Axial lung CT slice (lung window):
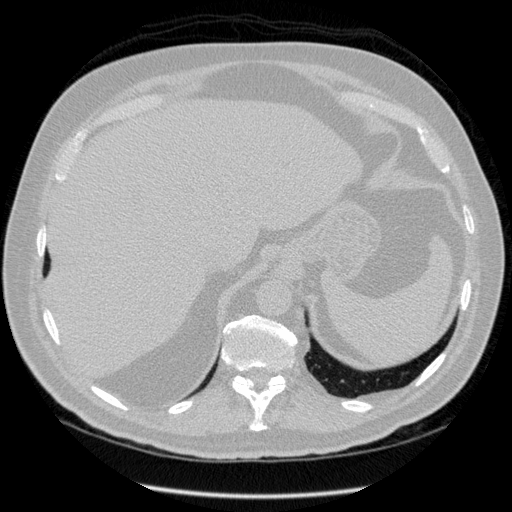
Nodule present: no